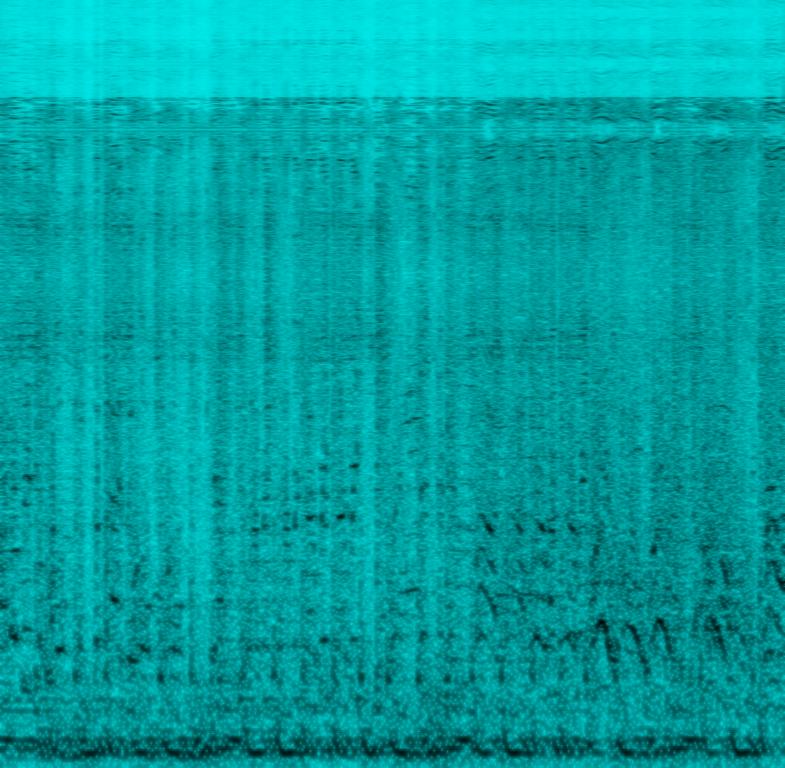
This music is instrumental. The tempo is fast with incoherent music playing loudly with the sound of a vinyl record being scratched on a turntable. There are ambient sounds of people talking, hooting and cheering. This music is a DJ live in action.